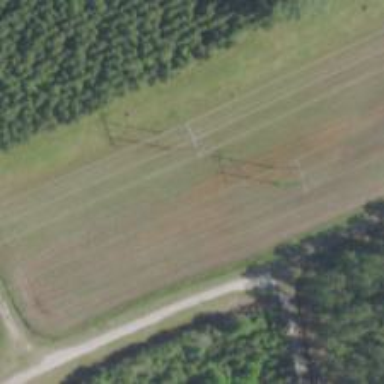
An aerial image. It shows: H-frame designed tower for power lines.